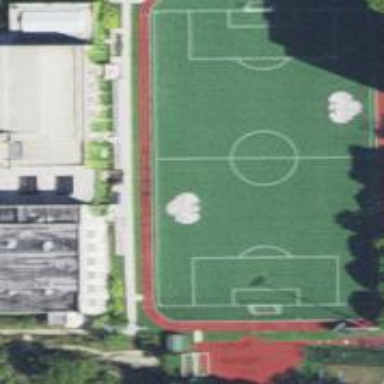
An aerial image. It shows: Artificial turf soccer pitch for leisure land.